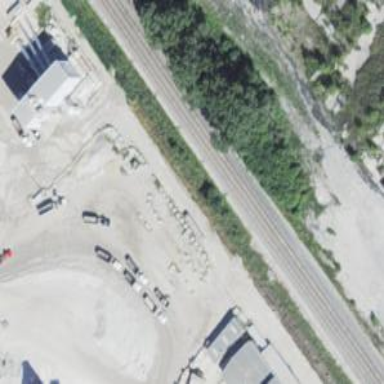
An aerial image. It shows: Abandoned railway siding.